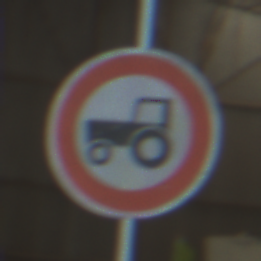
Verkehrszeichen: VerbotKraftfahrzeugeZuegeNichtSchneller25
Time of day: Midday
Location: Indoor (Urban)
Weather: NotSpecified
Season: NotSpecified
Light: Natural